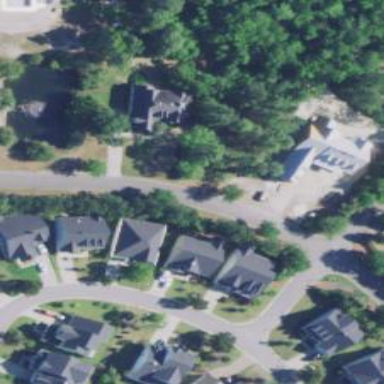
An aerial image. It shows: Neighborhood.